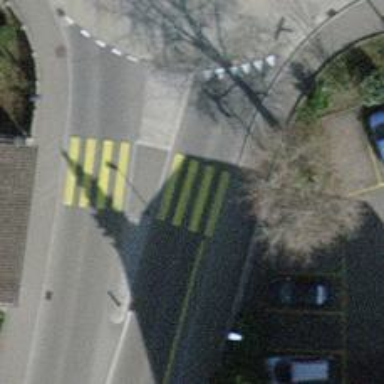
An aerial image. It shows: Zebra crossing with road island.